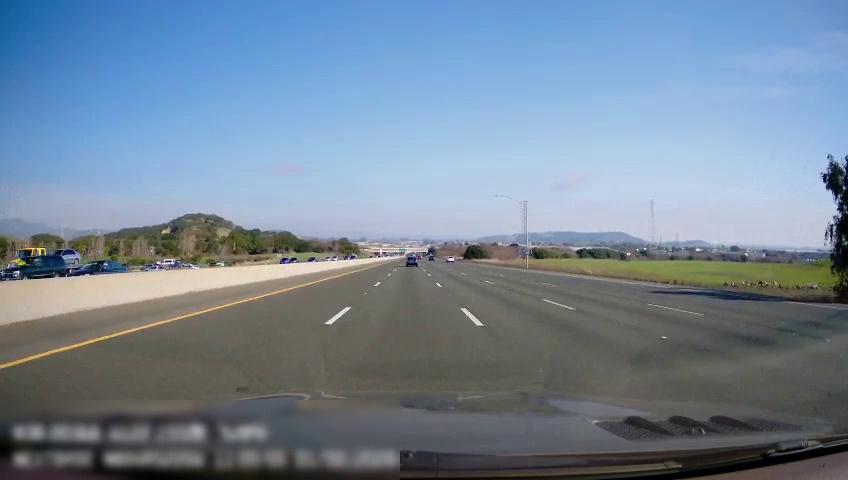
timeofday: Day
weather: Sunny
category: Drivable Space
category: Vehicles | Car
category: Vehicles | Other LV
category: Vehicles | Car
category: Vehicles | SUV
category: Vehicles | Car
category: Vehicles | Car
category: Lanes | Current Lane
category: Lanes | Alternate Lane
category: Lanes | Current Lane
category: Lanes | Alternate Lane
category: Lanes | Alternate Lane
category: Lanes | Alternate Lane